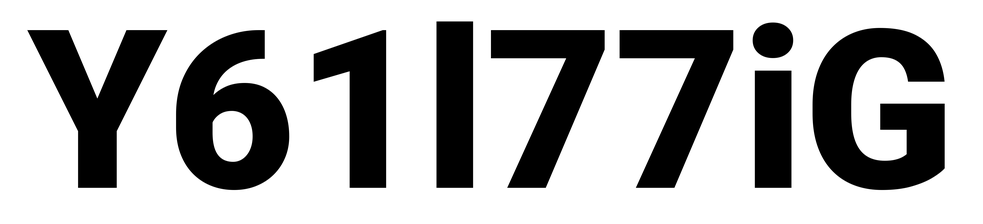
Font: Roboto_Black